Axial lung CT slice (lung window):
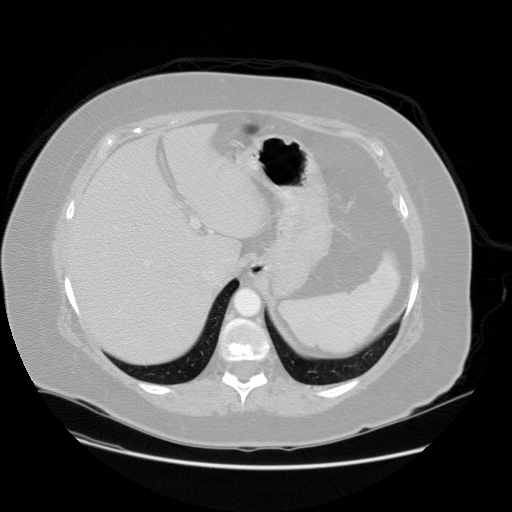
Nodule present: no